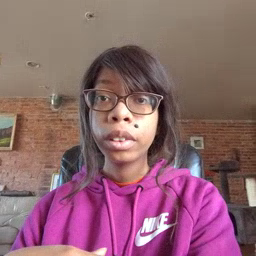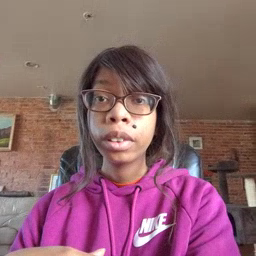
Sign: see